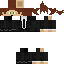
A male human skin with dark skin, wearing brown long hair dressed in a black suit and black pants, featuring a closed mouth.